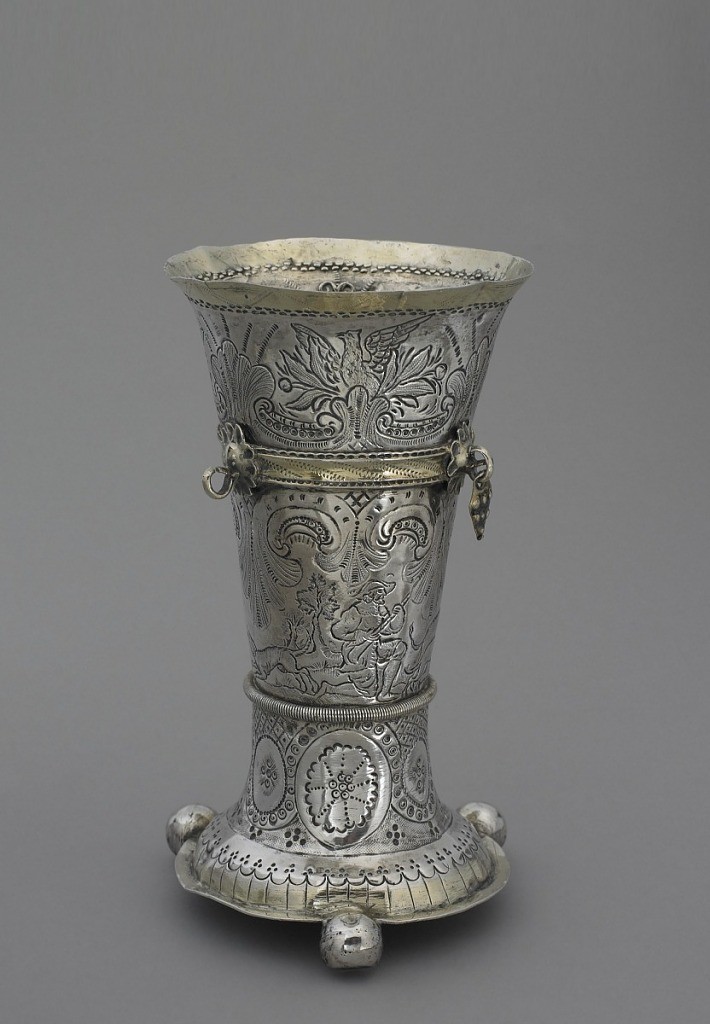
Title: Beaker
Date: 1767
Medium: silver, gold
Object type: beaker
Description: Beaker with a flaring cylindrical body in three sections. Three rings are attached to the upper band, two of them with lozenge-shaped pendants (third missing). The upper section is decorated with three eagles with wings outstretched and scrolls. The middle section is engraved with a hunting scene. The lower section is engraved with oval ornaments. The beaker rests on a spreading domed foot on three balls.